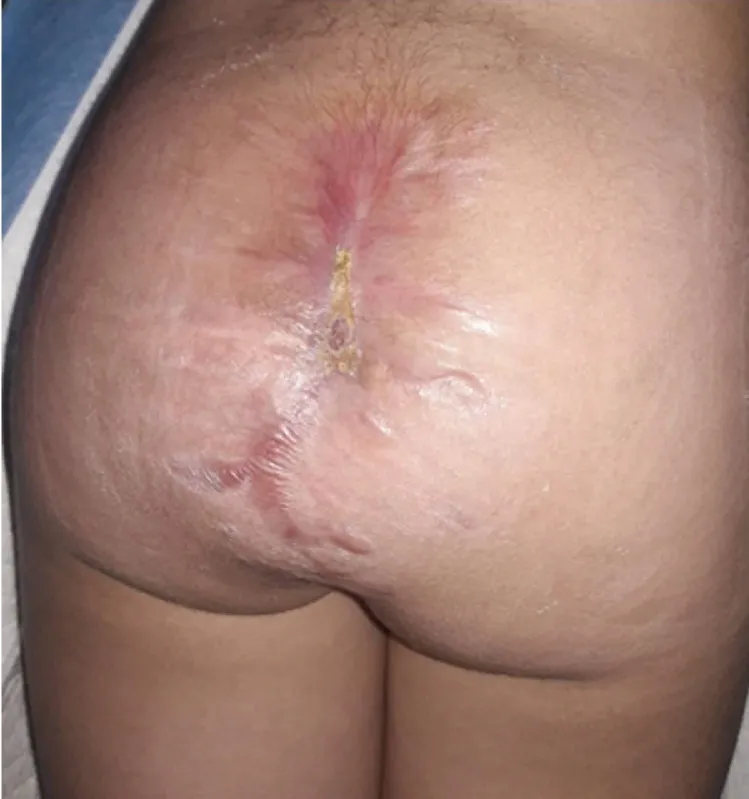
Final image of the lesion.
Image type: medical_photograph (skin_photograph)